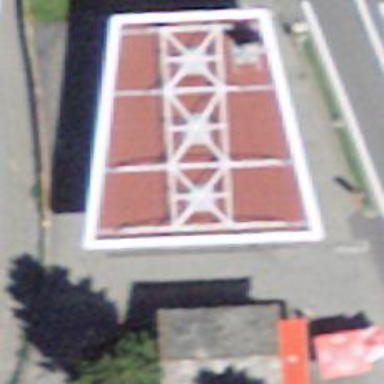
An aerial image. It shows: Fuel station.